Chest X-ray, AP view. Patient: 61 years old, sex M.
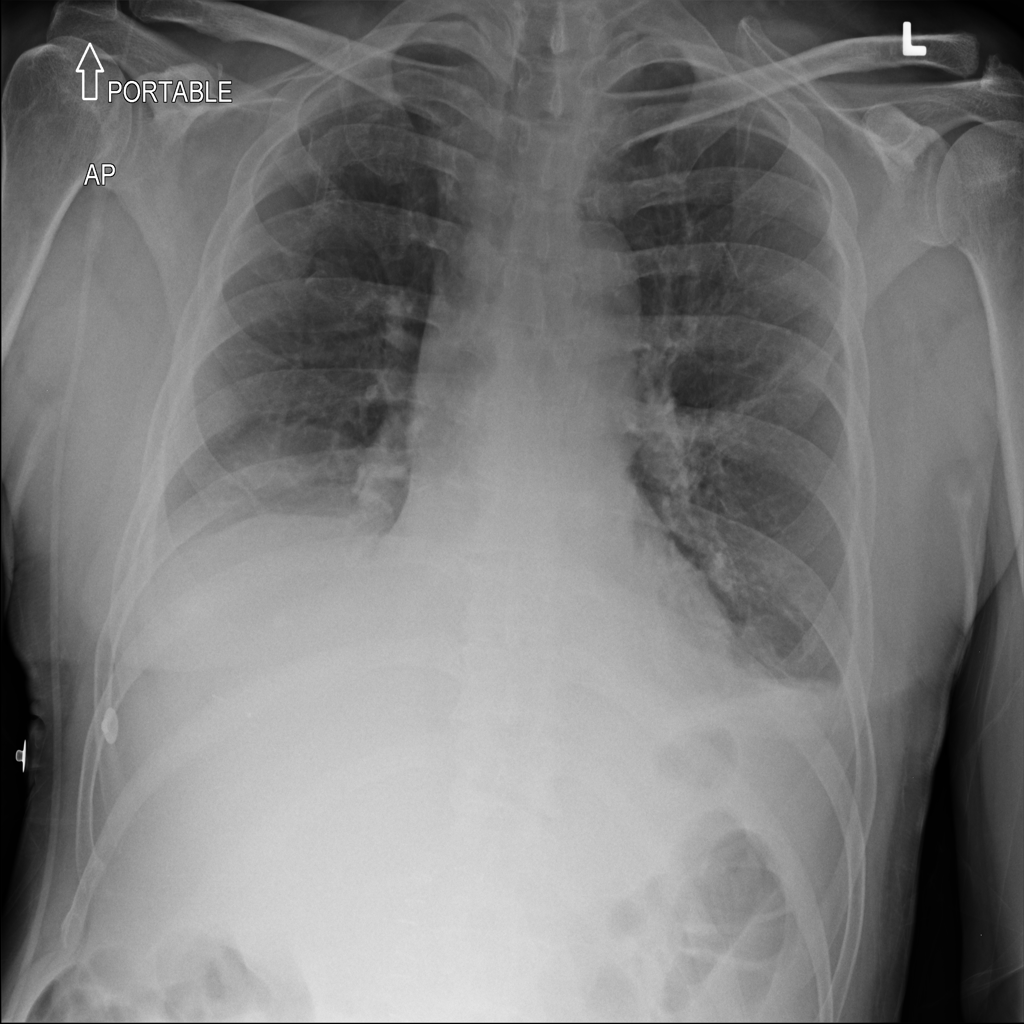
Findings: Atelectasis, Effusion